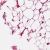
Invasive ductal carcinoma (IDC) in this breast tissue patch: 0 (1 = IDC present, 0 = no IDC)